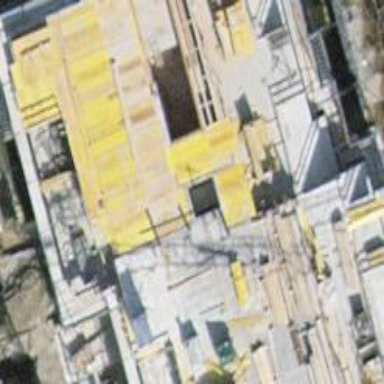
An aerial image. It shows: Small solar photovoltaic panel generator on the roof of building.